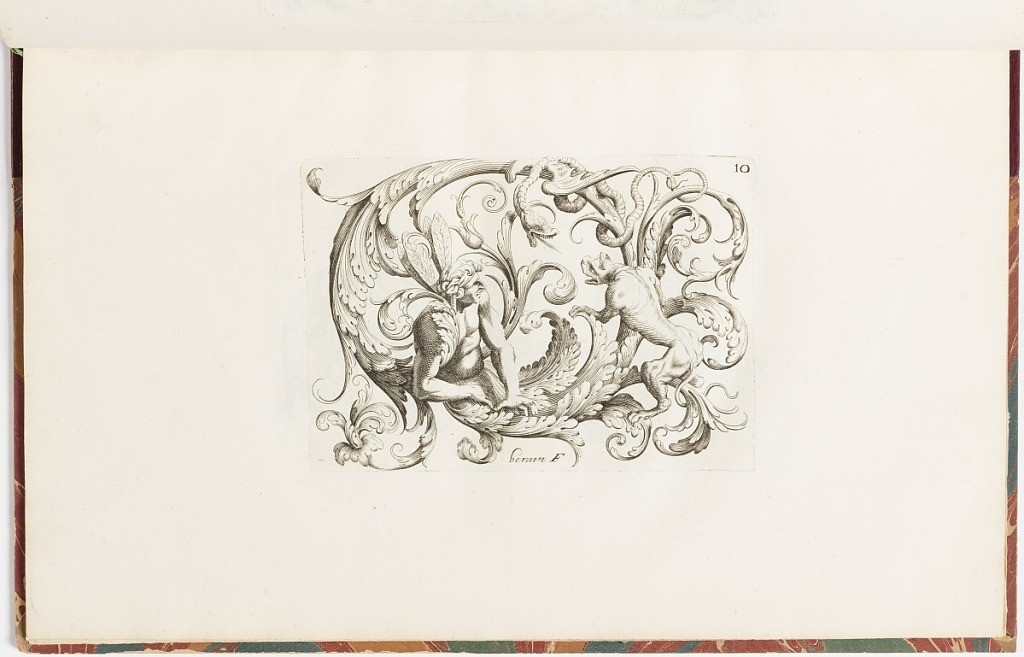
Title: Ornament Design
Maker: Jean Bérain, the elder, French, 1640 – 1711
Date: ca.1670–ca.1700
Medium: Etching and engraving on laid paper
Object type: Print
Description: An ornament design featuring a winged male figure as a terminal, with scrolling foliage, acanthus leaves, fleurons, rosettes, and a dragon fighting a dog. The plate is signed and numbered.